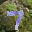
Label: 7